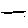
Label: line